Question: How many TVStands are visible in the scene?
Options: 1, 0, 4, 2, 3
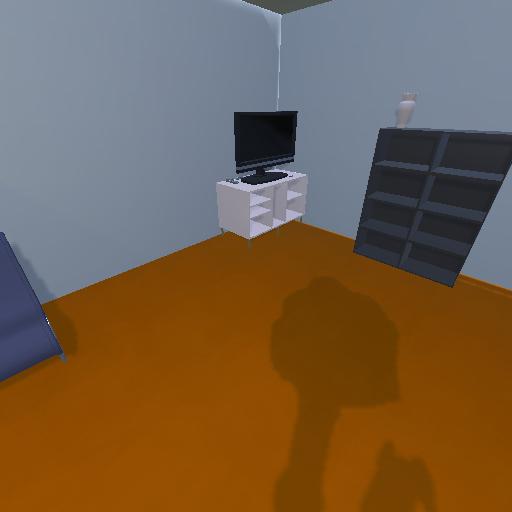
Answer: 1